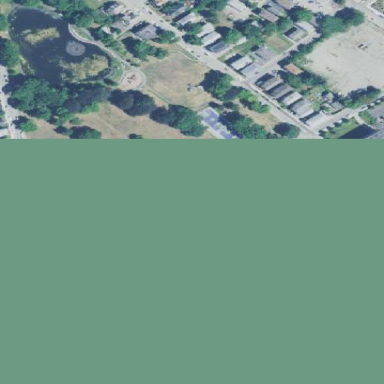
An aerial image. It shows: Park.